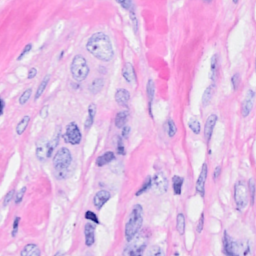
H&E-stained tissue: Breast